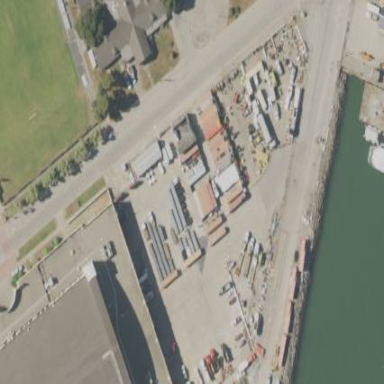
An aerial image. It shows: Industrial area.